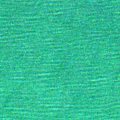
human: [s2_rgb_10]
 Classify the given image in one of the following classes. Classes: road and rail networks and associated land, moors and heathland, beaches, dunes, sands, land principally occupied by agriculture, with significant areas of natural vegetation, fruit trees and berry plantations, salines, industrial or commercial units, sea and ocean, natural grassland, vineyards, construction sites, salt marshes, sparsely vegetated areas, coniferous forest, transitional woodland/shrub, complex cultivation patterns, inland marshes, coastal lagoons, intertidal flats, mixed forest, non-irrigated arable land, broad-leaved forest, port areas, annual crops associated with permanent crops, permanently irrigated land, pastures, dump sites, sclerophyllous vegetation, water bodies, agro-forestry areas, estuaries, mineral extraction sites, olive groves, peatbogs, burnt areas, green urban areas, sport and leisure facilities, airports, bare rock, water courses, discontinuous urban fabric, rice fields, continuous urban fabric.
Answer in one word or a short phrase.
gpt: sea and ocean